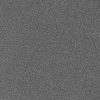
Atmospheric dust classification: dusty